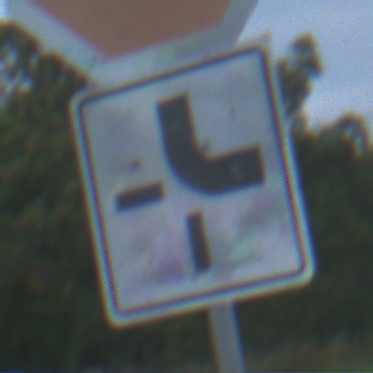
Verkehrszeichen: VerlaufVorfahrtsstrasse4
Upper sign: Stop
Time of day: MorningAfternoon
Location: Outdoor (Nature)
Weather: PartlyCloudy
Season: NotSpecified
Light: Natural